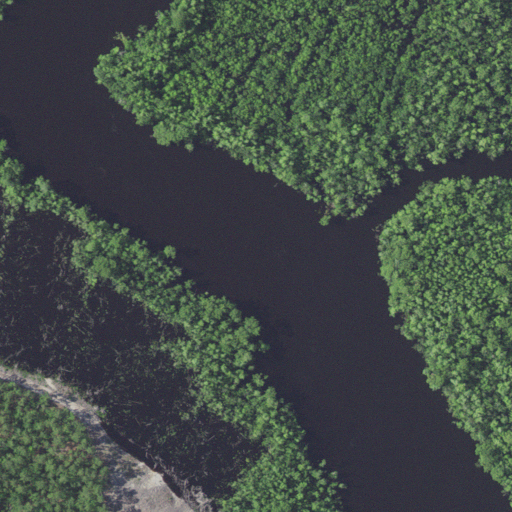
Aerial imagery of cape in North Carolina named Herrings Neck containing woody wetlands, open water, herbaceous wetlands, and evergreen forest